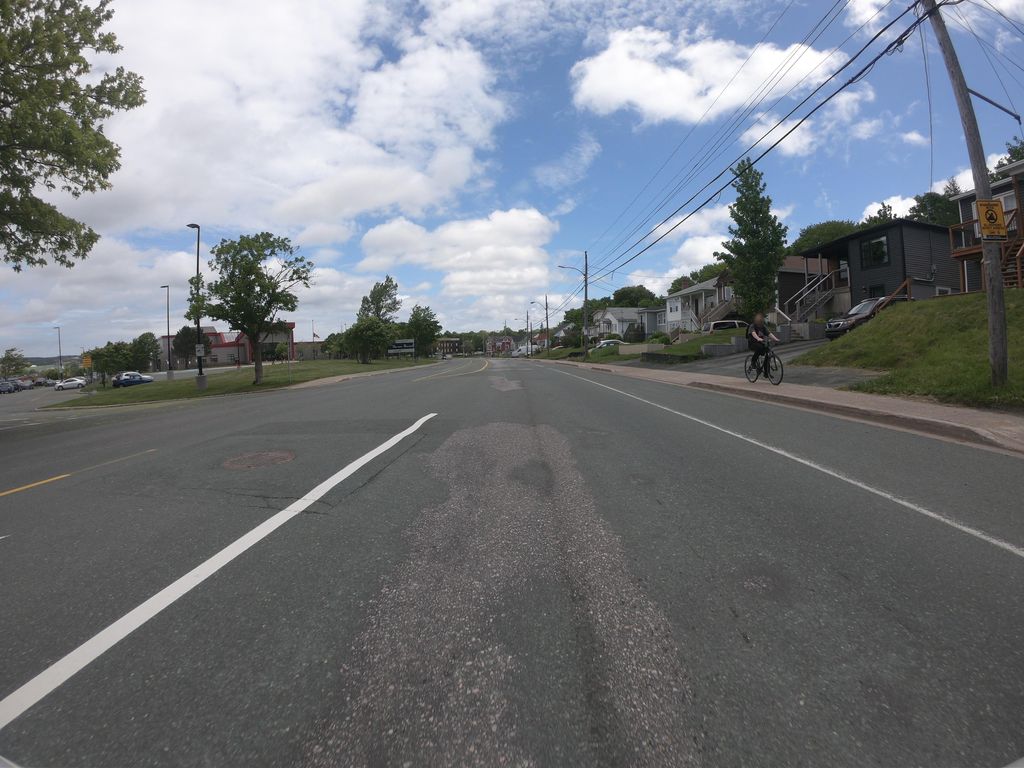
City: st_johns